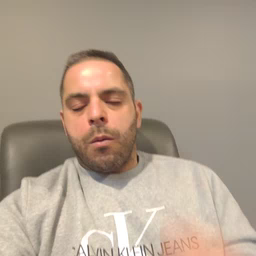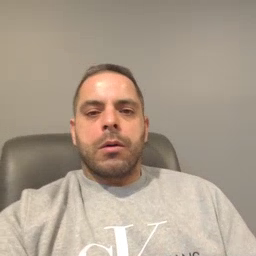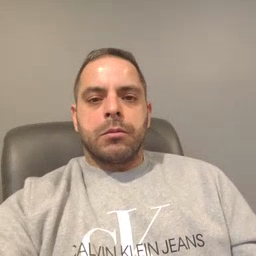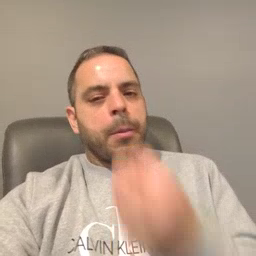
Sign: blow